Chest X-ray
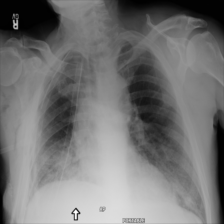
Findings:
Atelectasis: positive
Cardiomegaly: negative
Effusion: negative
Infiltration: positive
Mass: negative
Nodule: negative
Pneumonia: negative
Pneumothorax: negative
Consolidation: negative
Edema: negative
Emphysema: negative
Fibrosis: negative
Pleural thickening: negative
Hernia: negative